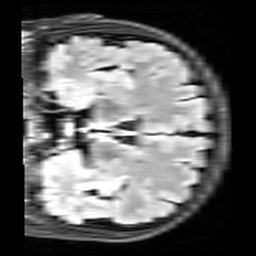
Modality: FLAIR
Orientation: coronal
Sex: male
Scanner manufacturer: siemens
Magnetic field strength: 3 T
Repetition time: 10 s
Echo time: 0.09 s